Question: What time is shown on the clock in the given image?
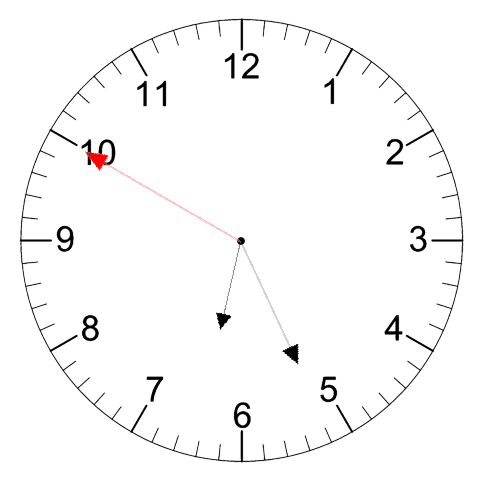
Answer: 06:25:50